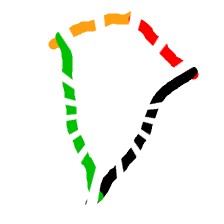
Shape: kite